Interaction volume radius: 5 \u00c5
Interaction volume height: 20 \u00c5
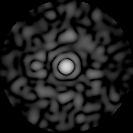
Disorder parameter: 0.8946